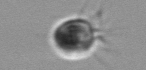
Label: Balanion